Interaction volume radius: 5 \u00c5
Interaction volume height: 30 \u00c5
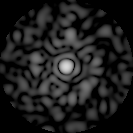
Disorder parameter: 0.8868